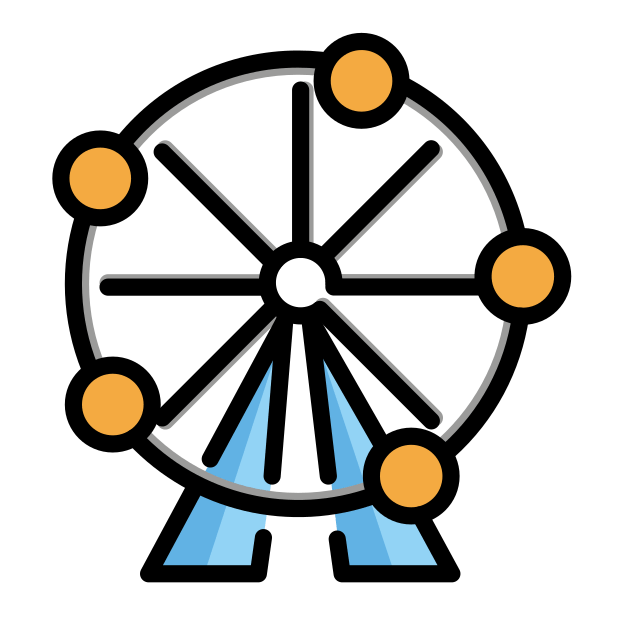
ferris wheel